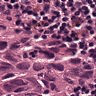
Metastatic tissue present: yes